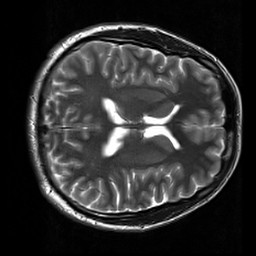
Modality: T2w
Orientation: axial
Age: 23
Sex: male
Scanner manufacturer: siemens
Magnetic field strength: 3 T
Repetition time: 7 s
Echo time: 0.09 s